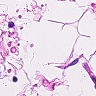
Metastatic tissue present: no